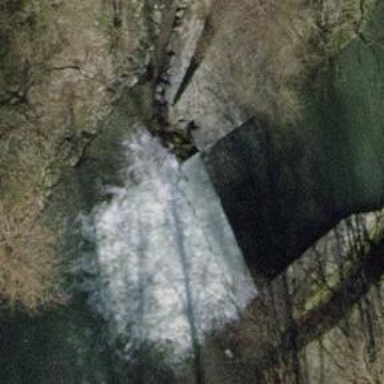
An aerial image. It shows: Beautiful waterfall in nature.